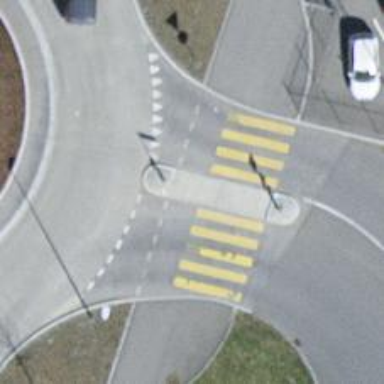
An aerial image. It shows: Uncontrolled zebra crossing with pedestrian island.